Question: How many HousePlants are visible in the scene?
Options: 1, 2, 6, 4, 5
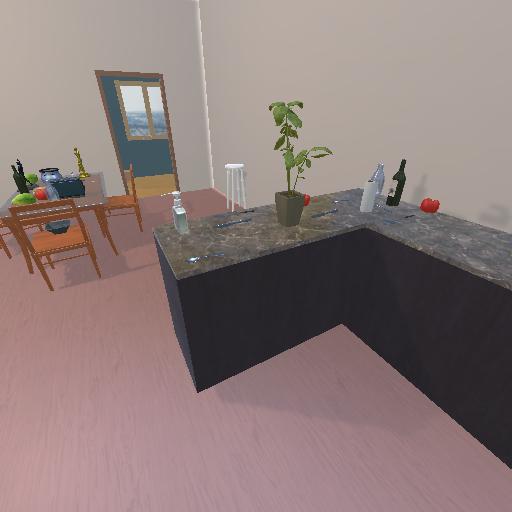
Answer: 1